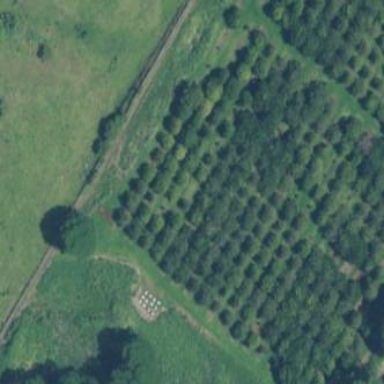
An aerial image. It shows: Orchard filled with macadamia trees.